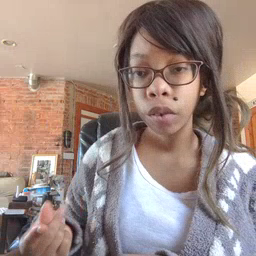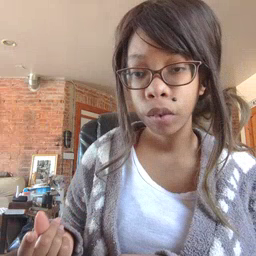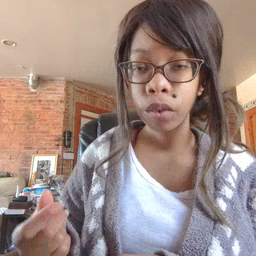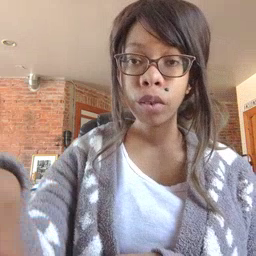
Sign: dog